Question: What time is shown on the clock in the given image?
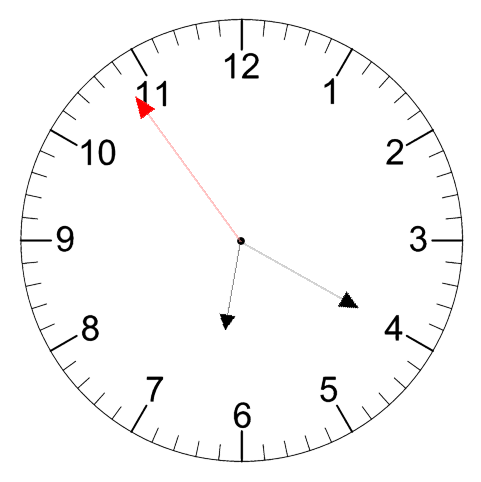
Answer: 06:19:54